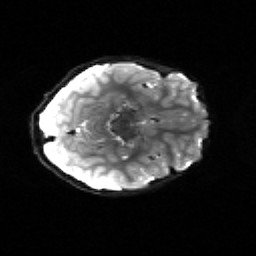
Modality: sbref
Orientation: axial
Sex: male
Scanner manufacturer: siemens
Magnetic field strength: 3 T
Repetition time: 5 s
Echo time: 0.071 s